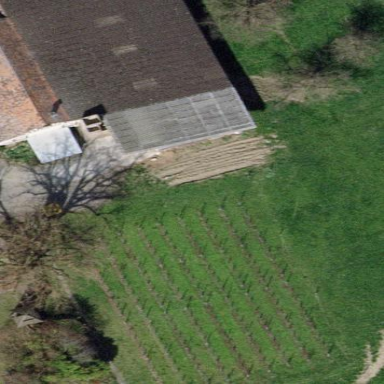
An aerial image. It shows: Vineyard growing grapes.